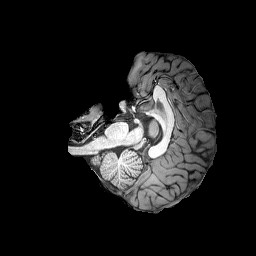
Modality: T1w
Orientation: axial
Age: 20
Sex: female
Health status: healthy